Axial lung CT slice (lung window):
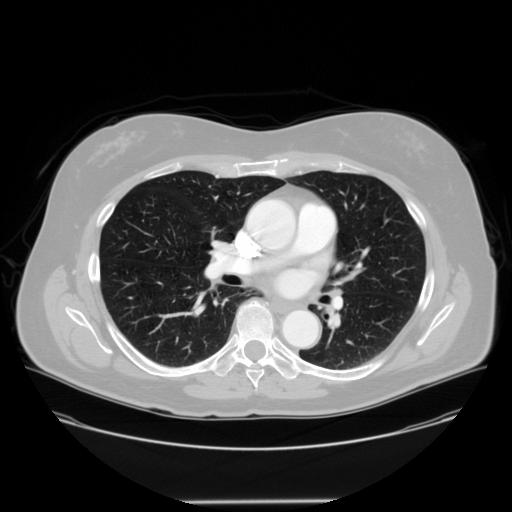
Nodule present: no